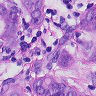
Metastatic tissue present: yes